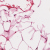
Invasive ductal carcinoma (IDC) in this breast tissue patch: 0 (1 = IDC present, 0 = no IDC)